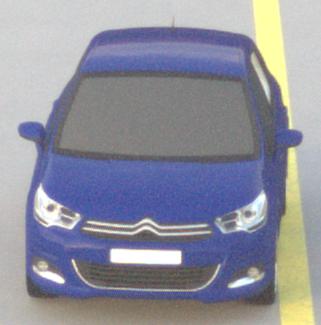
Make: Citroen
Model: C4 VTi 95
Detailed model: C4 (II)
Model produced from: 2012/08
Model produced until: 2013/06
Doors: 5
Color: blue
Road condition: dry road
Daytime: sunrise or sunset
Contrast: low contrast